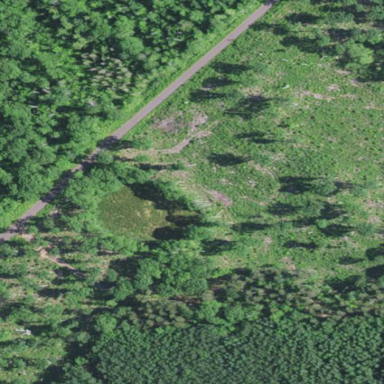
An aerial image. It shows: Patch of scrub vegetation.